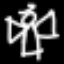
Label: angel